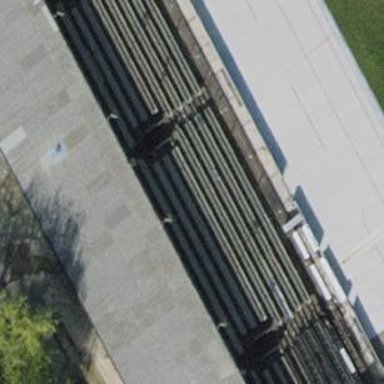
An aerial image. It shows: Grandstand building.